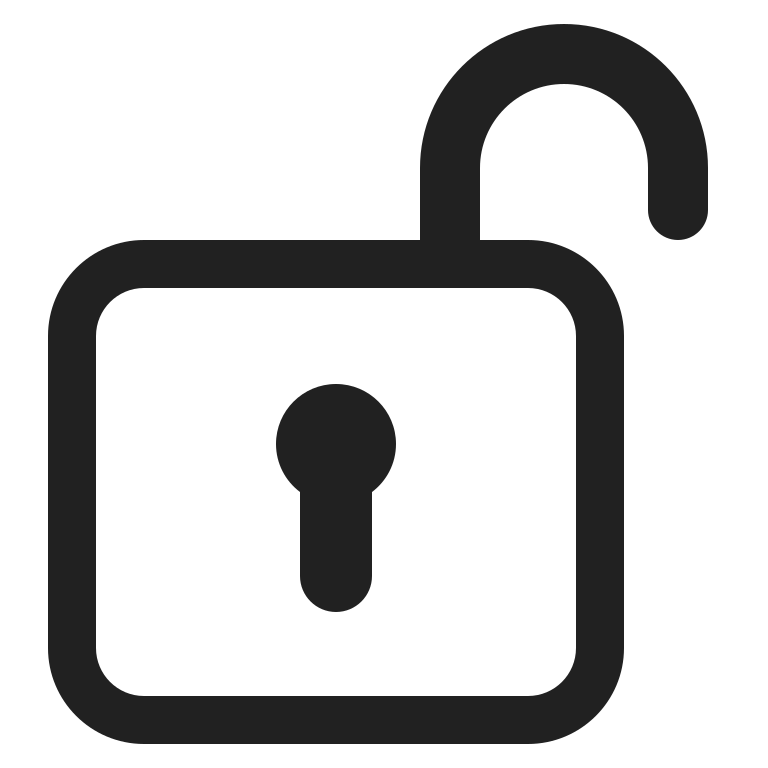
unlocked high contrast